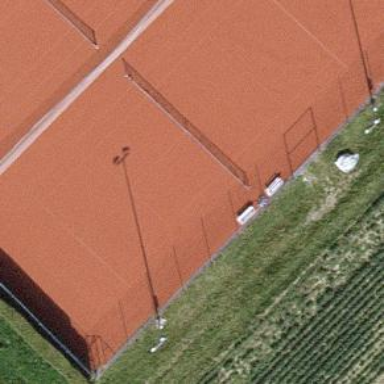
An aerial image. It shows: Tennis court on pitch designated for leisure land.